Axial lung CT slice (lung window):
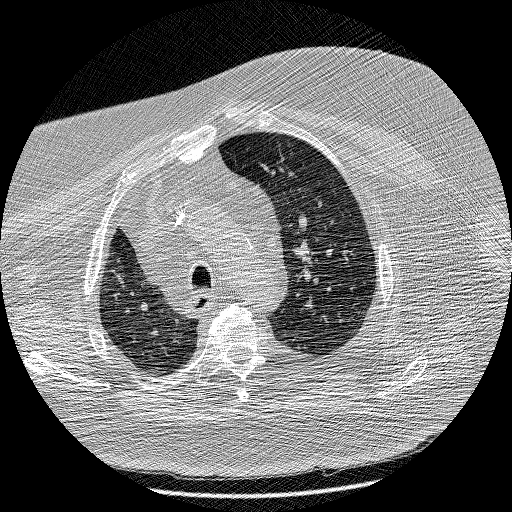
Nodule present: no